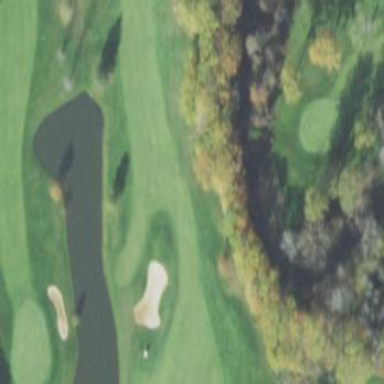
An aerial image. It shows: Golf fairway surrounded by grass.